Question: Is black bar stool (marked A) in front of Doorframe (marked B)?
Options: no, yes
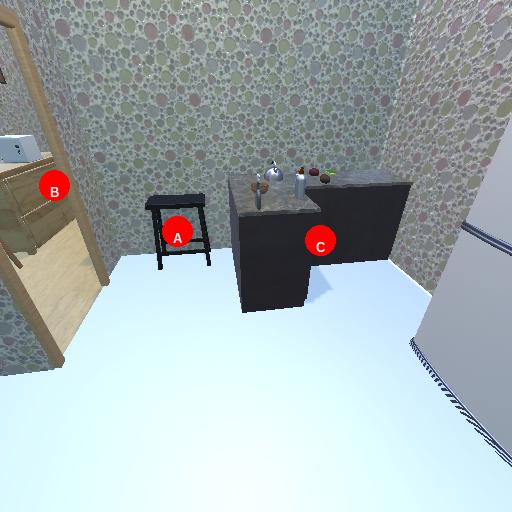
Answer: no